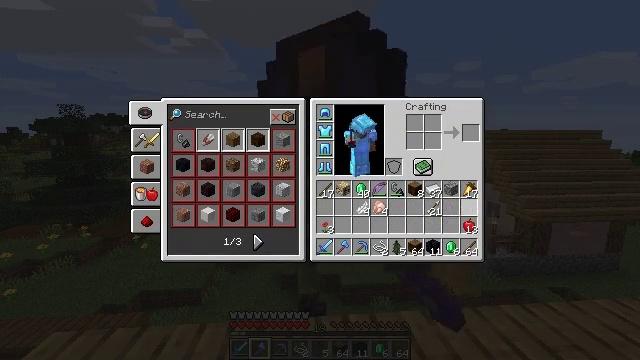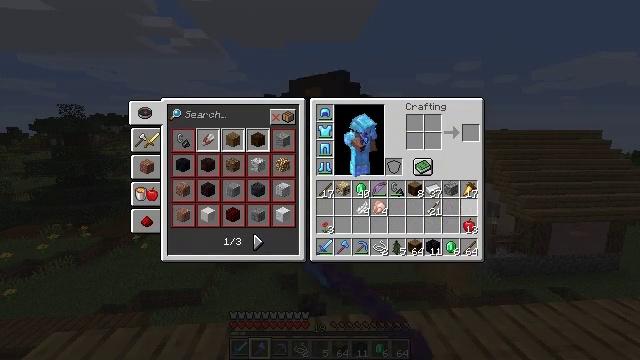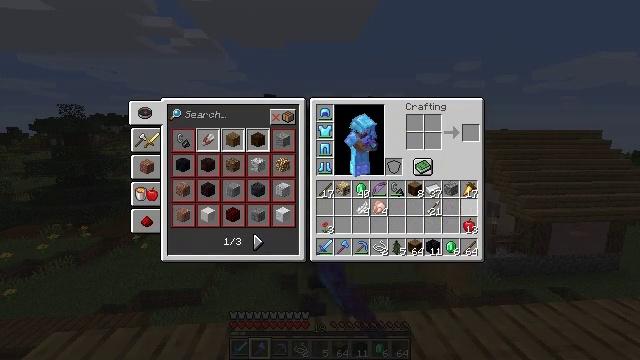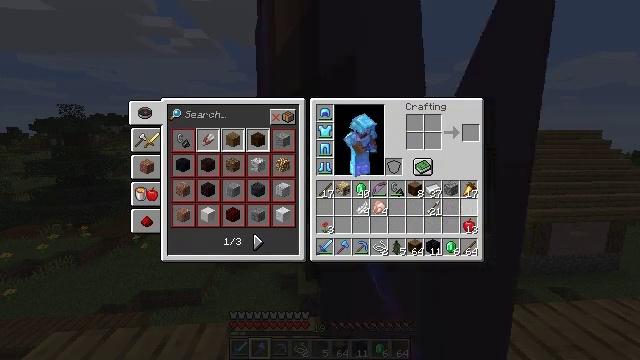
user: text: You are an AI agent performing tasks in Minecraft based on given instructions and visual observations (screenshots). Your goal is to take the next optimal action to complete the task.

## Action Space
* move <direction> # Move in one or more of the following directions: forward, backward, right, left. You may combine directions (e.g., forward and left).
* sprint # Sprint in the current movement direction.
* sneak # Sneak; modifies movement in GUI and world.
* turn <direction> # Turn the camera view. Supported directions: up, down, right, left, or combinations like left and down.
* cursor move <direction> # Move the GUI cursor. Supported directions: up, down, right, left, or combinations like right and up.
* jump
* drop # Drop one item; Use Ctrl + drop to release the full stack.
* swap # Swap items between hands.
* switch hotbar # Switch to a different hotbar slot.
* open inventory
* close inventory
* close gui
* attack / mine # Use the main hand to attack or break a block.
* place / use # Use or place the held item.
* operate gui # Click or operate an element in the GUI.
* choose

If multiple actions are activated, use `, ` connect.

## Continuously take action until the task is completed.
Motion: motion action
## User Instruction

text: Drop a leather helmet.
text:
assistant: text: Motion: sprint, drop
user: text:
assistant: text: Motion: sprint
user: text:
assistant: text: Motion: sprint
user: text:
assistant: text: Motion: sprint